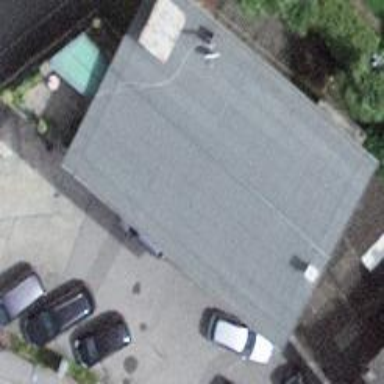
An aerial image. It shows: Car repair shop.